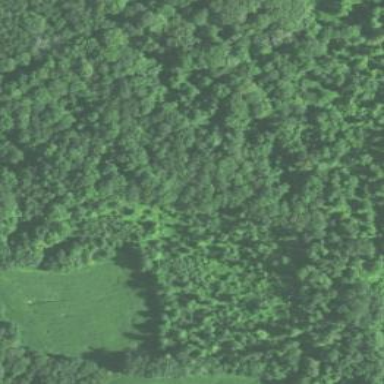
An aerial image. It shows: Serene woodland landscape.